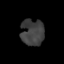
Tissue: lung
Cell type: Epithelial cells
Senescence score: 0.1739
Nuclear area (px): 593
Mean DAPI intensity: 63.752